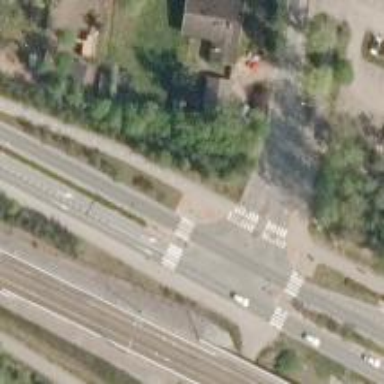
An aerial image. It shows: Uncontrolled crossing with pedestrian island.